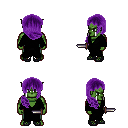
a pixel art fantasy rpg character, male body template, orc, green skin, black robe, teal pants, purple right-swept hairstyle, ghillies, dagger, four views (front, back, left, right), 2x2 character sprite sheet, small pixel art, hard edges, no anti-aliasing